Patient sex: M
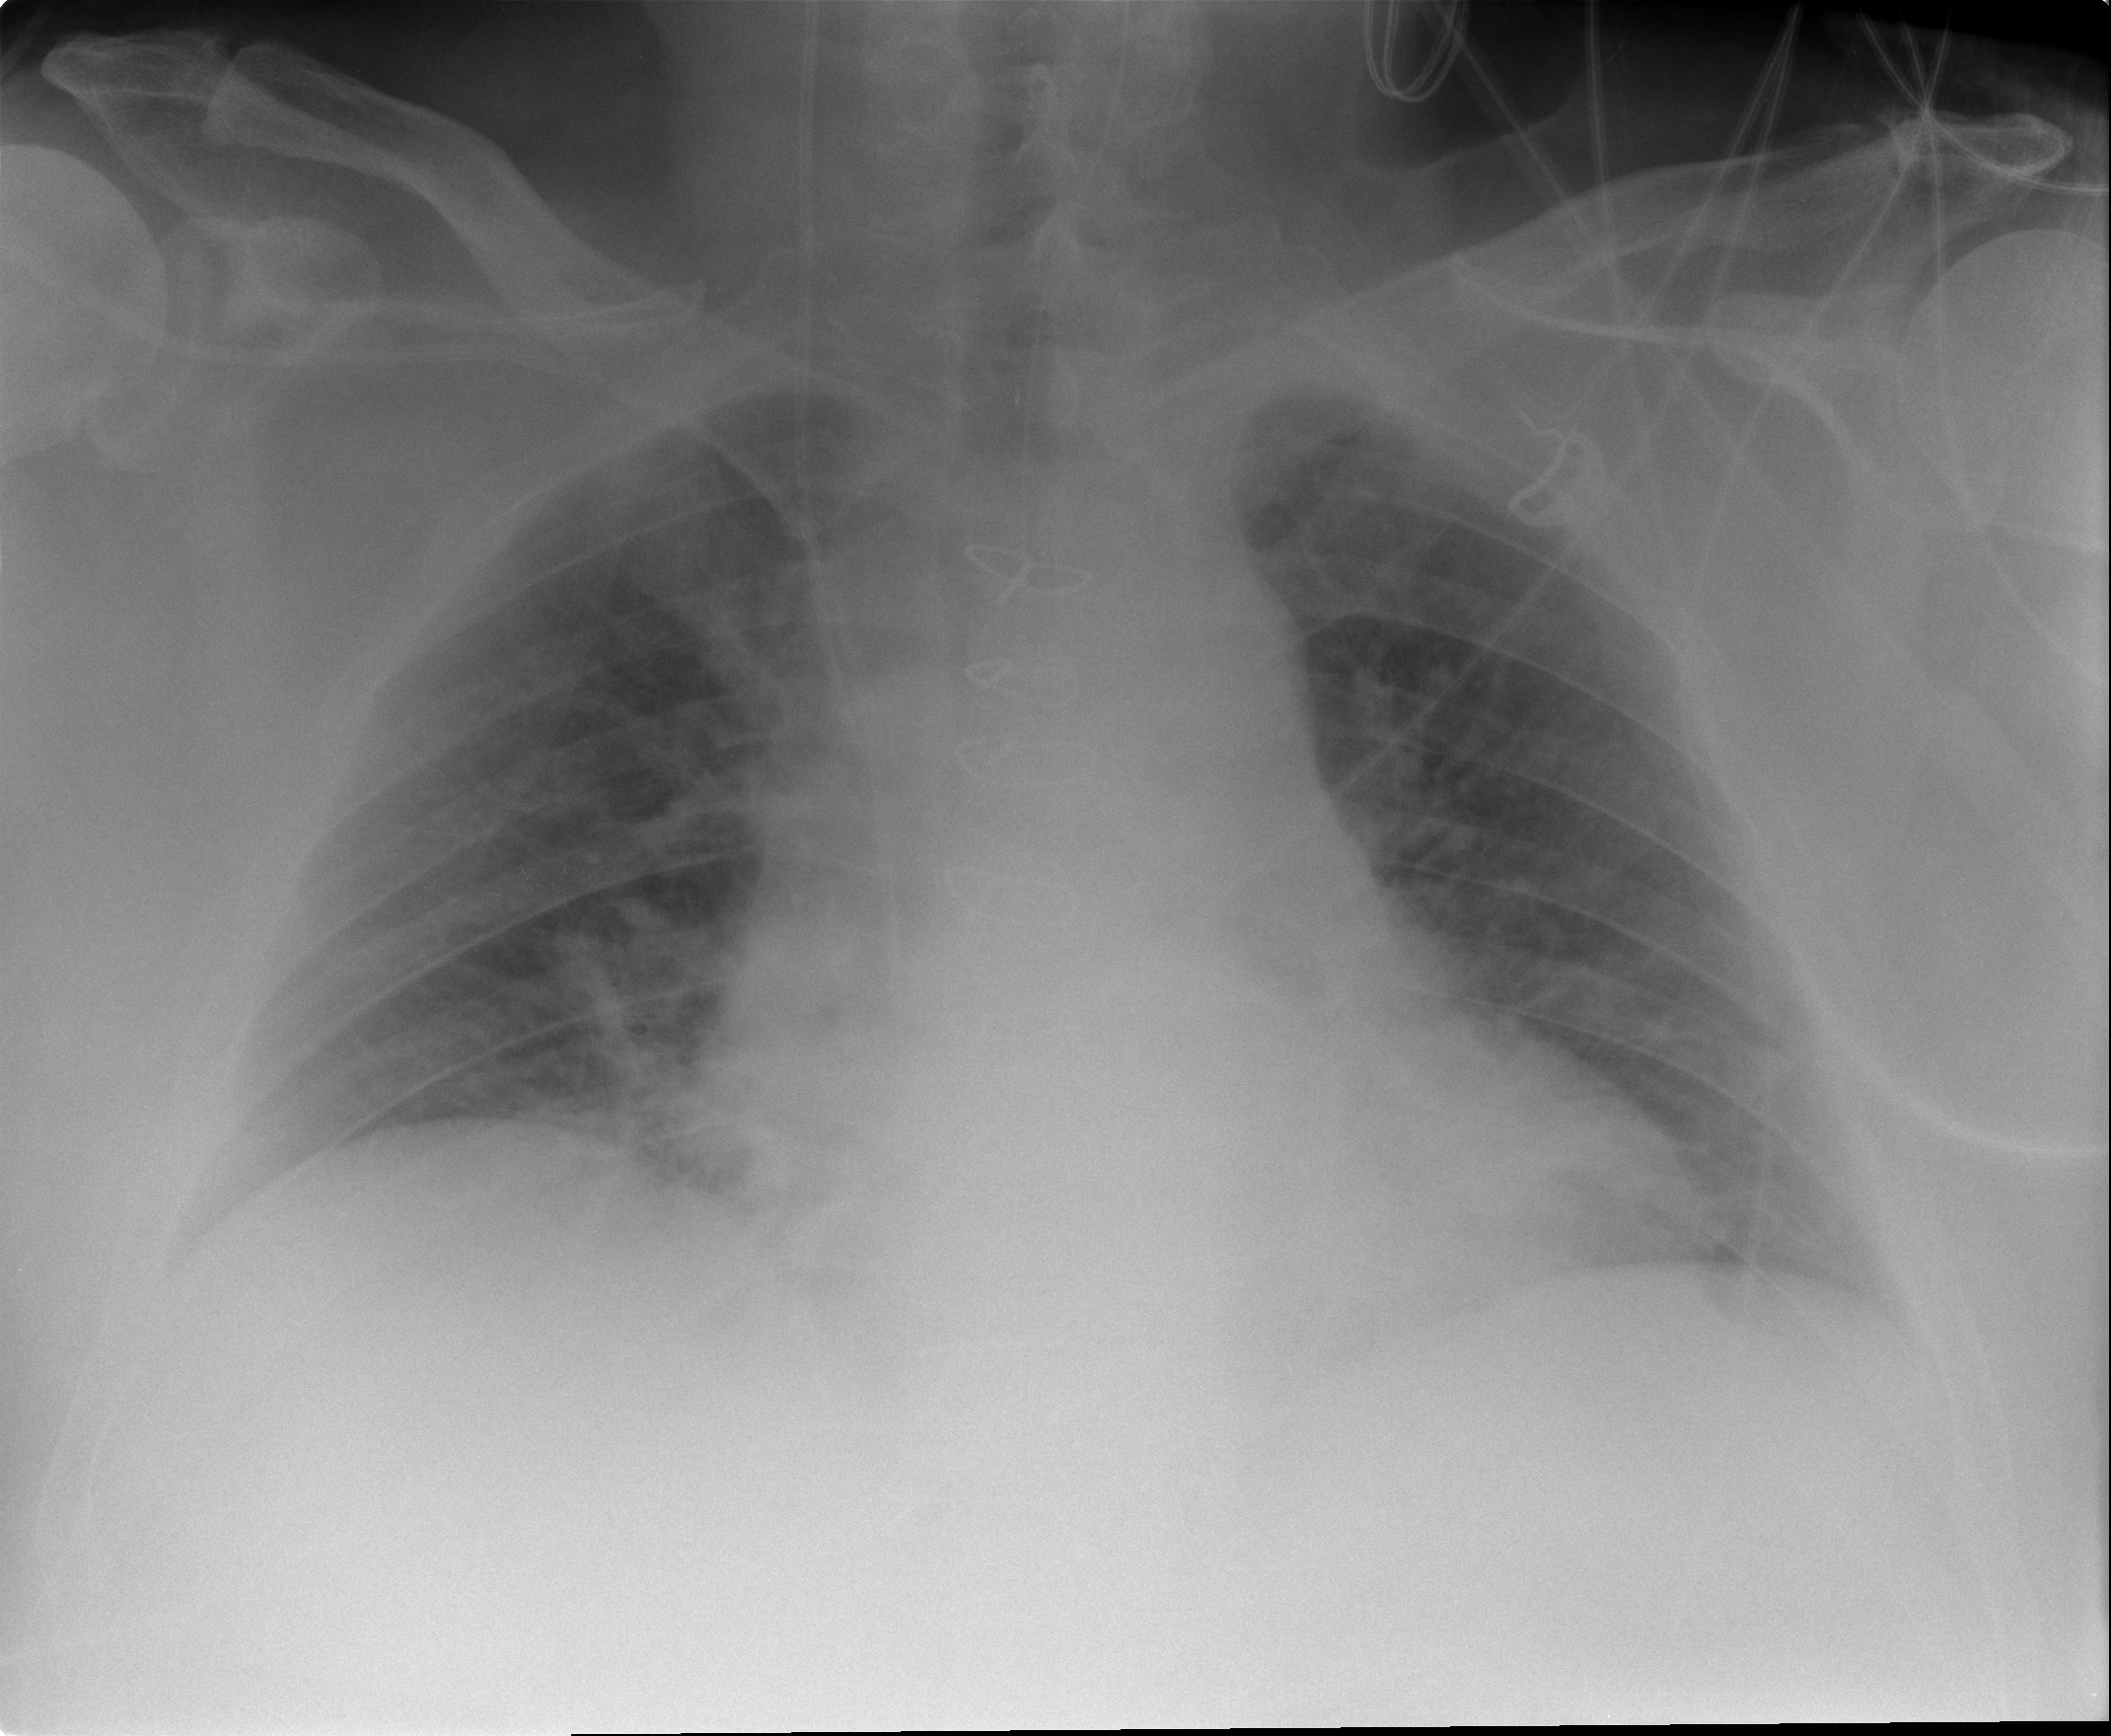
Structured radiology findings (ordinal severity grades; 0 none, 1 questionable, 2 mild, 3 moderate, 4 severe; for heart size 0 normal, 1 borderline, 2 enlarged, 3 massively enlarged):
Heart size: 2
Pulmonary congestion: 2
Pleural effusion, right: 0
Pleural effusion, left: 0
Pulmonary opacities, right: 0
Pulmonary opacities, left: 0
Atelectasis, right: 2
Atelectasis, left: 2